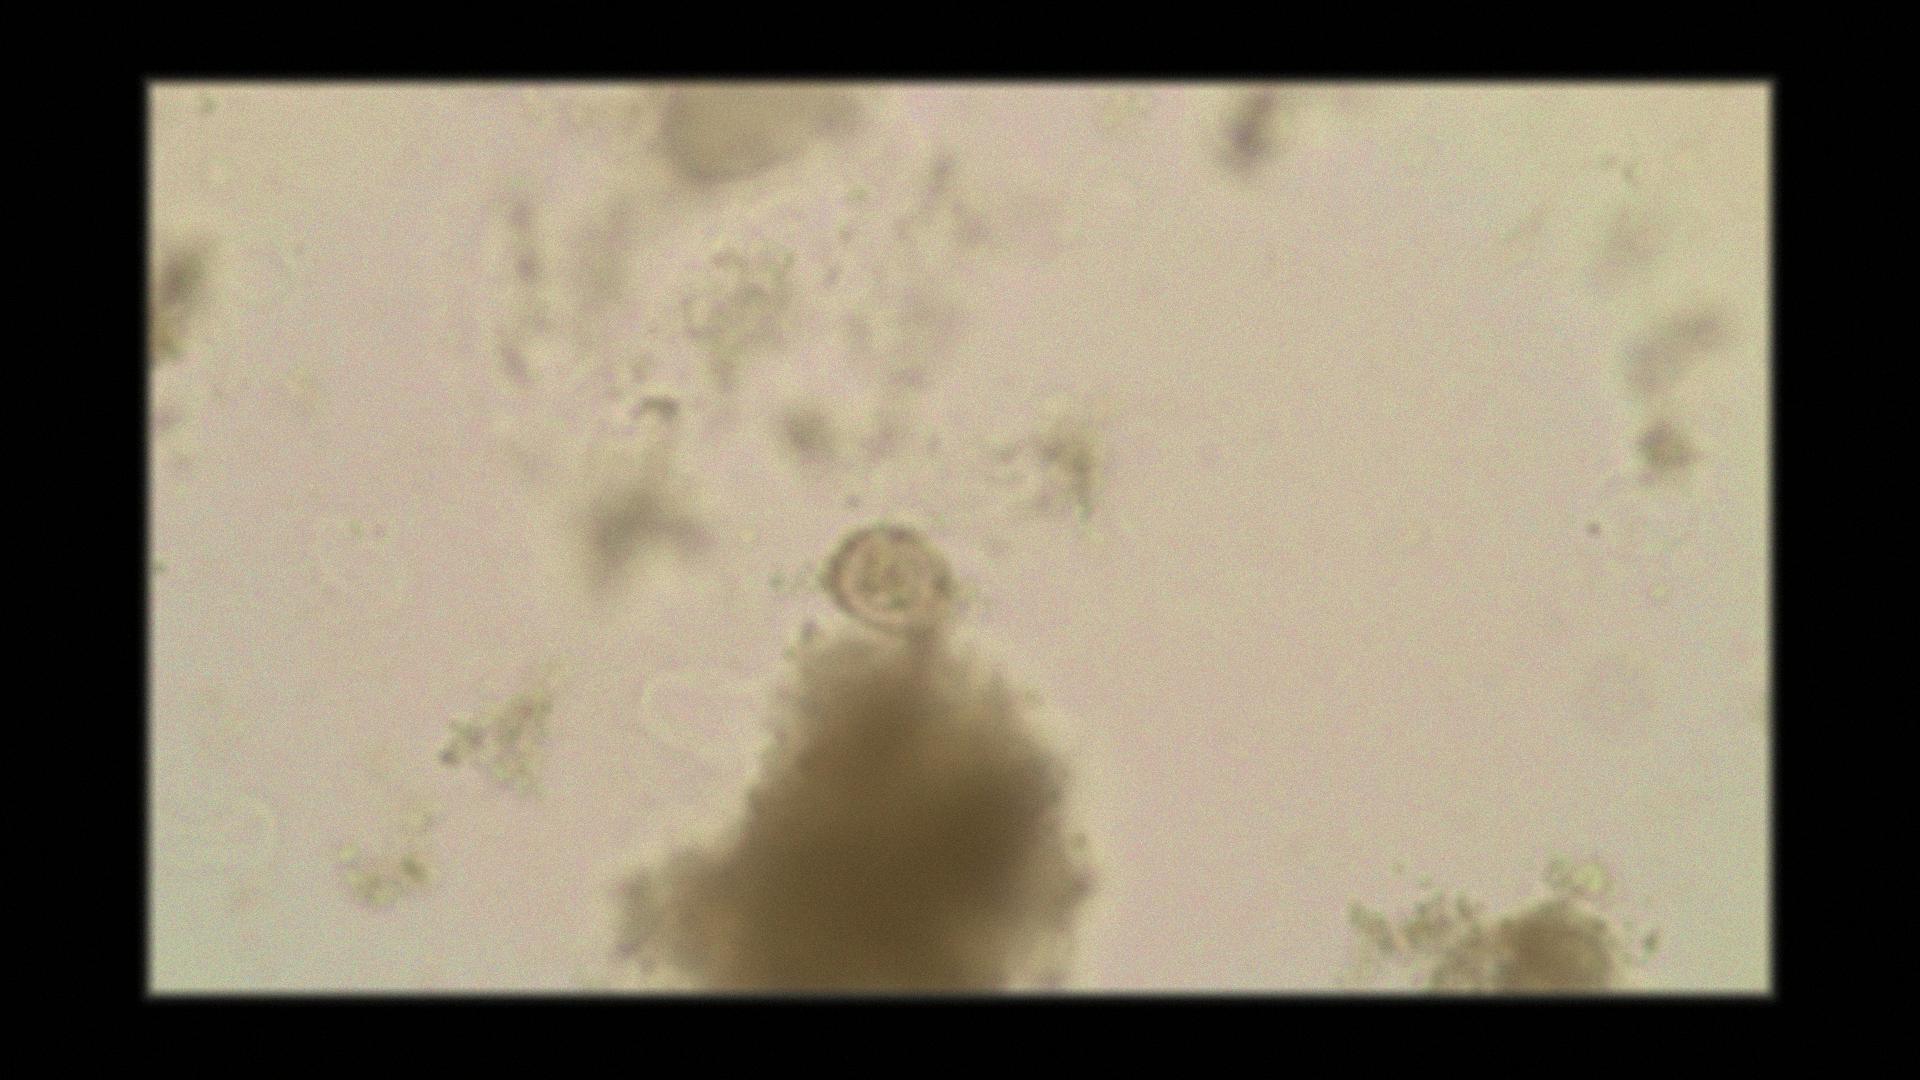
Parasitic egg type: Hymenolepis nana